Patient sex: M
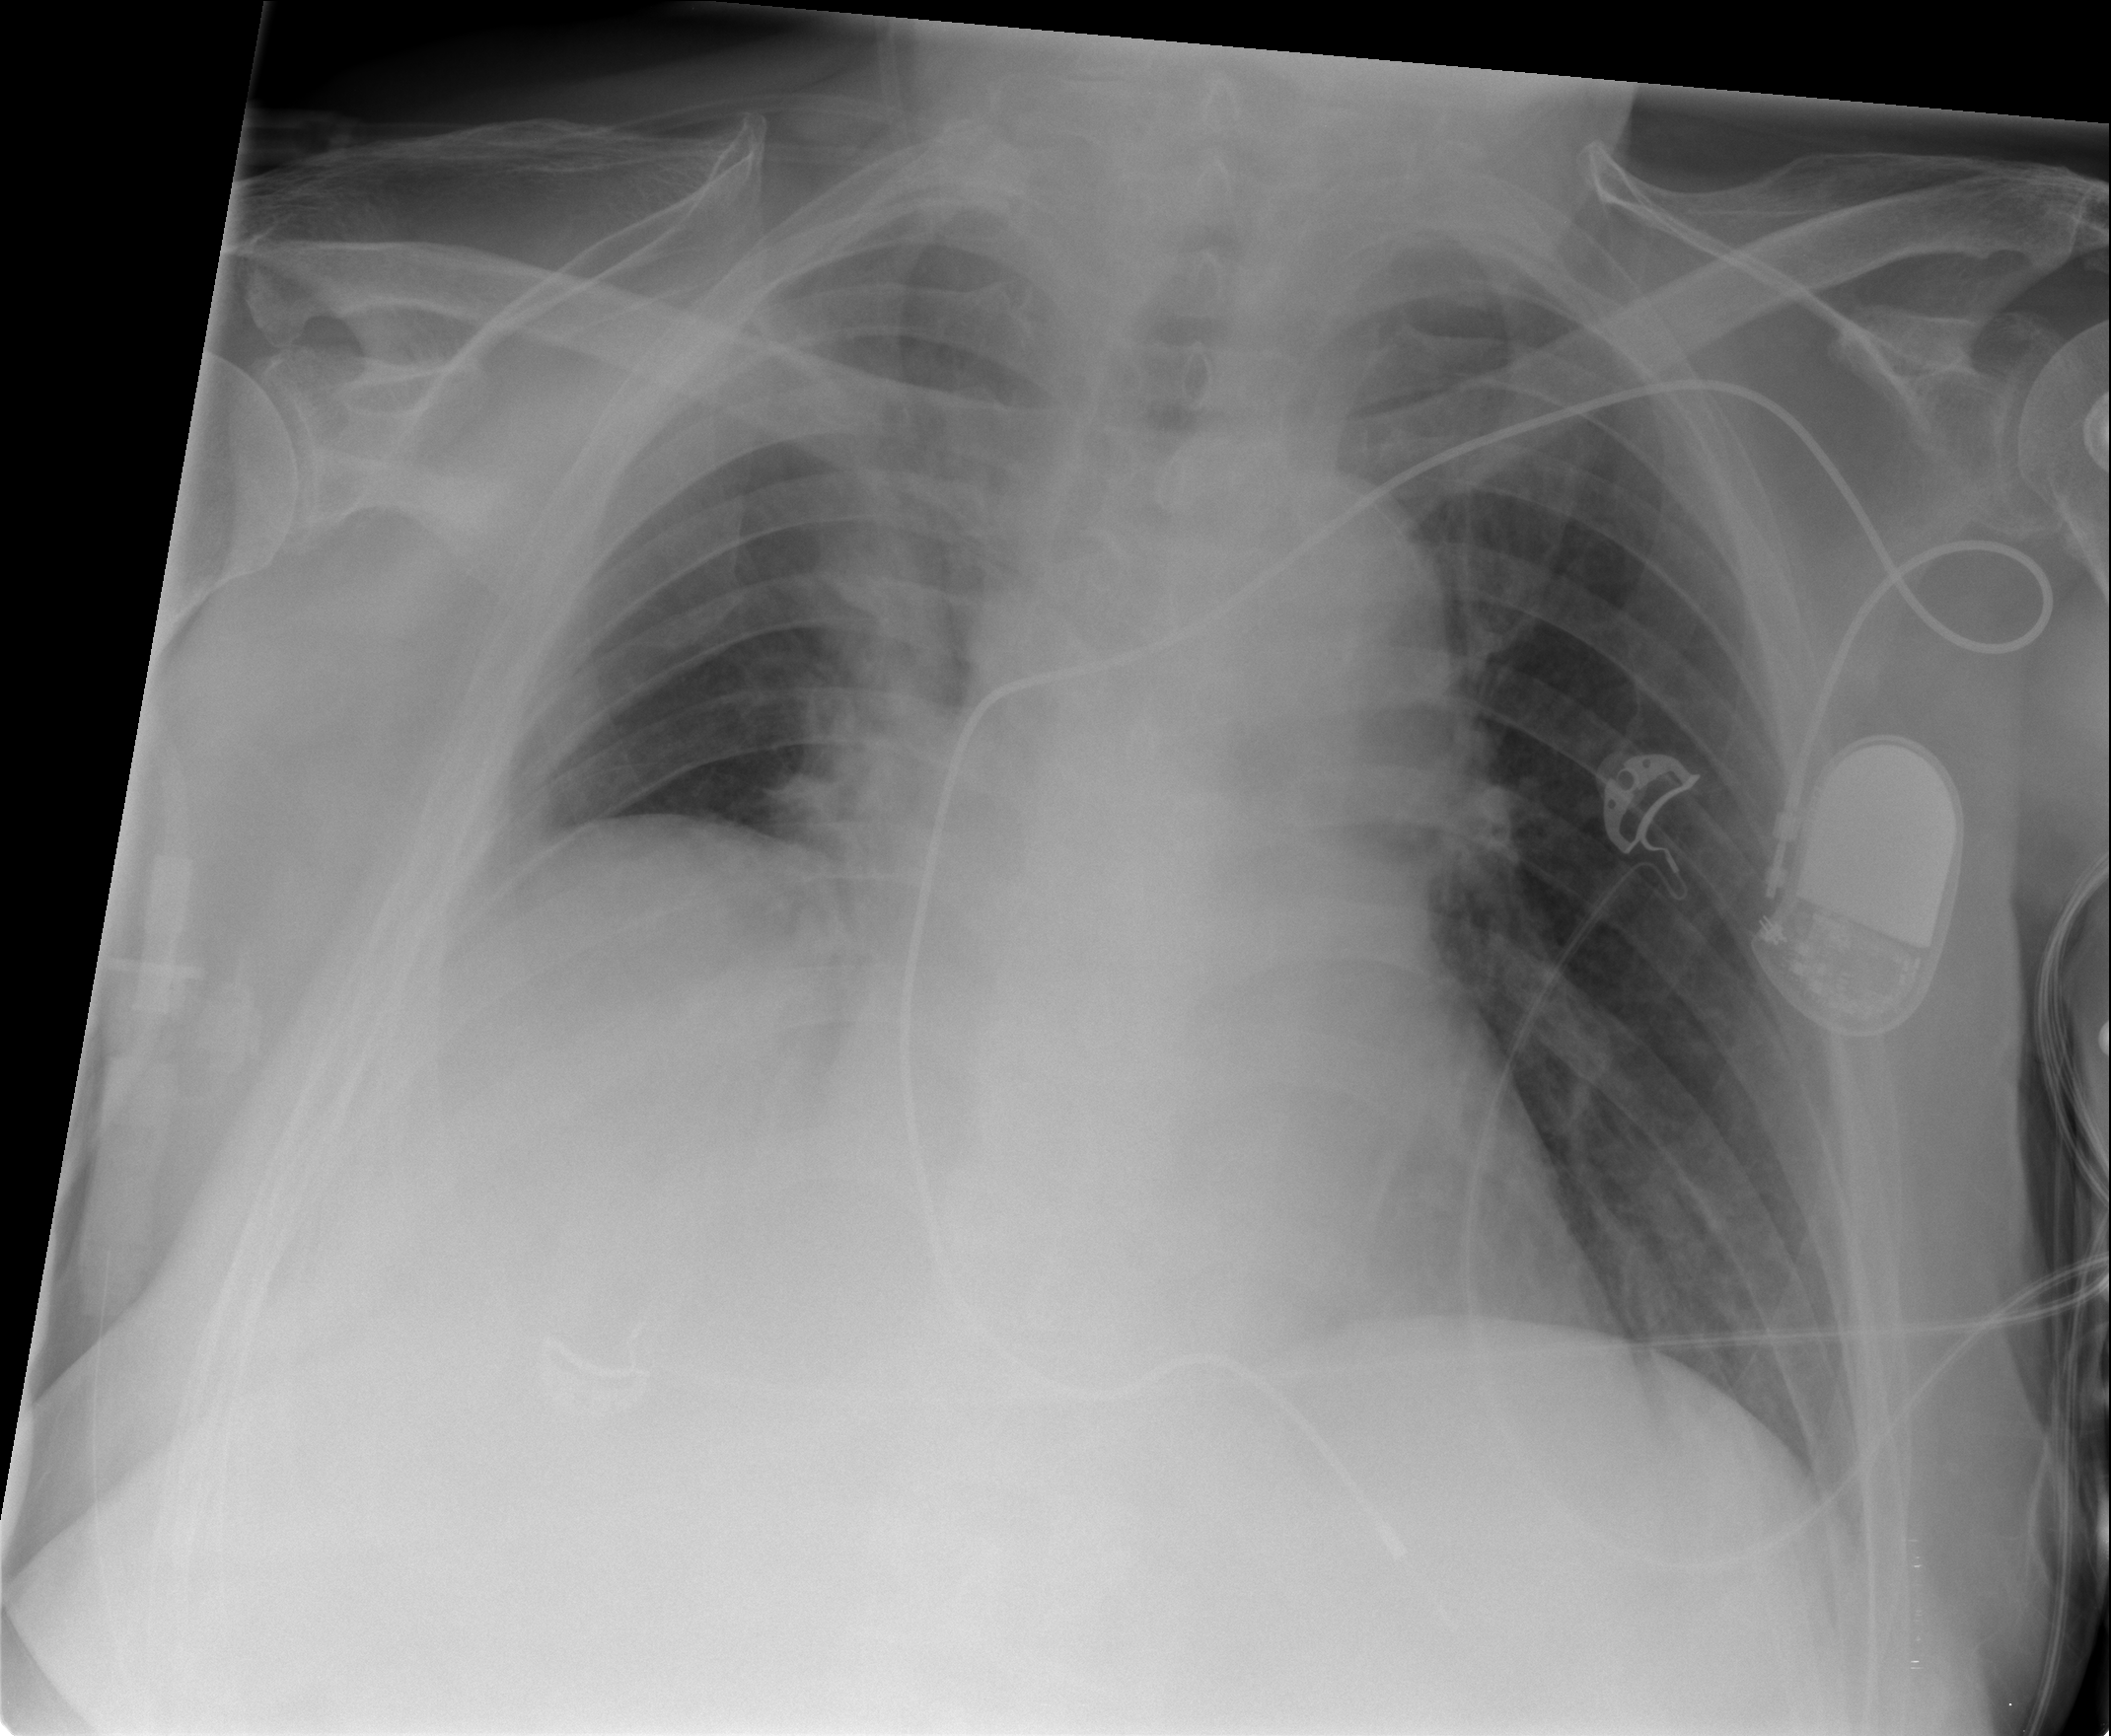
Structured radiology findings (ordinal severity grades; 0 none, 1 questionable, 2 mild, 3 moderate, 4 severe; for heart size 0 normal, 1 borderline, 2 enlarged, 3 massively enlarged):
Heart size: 0
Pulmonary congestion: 0
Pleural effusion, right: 0
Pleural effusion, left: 0
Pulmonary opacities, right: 0
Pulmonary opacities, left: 0
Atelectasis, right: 1
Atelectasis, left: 0